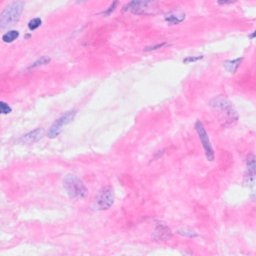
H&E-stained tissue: Breast